Question: I need to create a map widget using kendo map UI .I have to replace the markers with pie chart like this  . Is it possible to create a map widget using kendo ??? , If it is possible how can I do that .I dont know how to make this I'm new to Kendo. Please Help me...
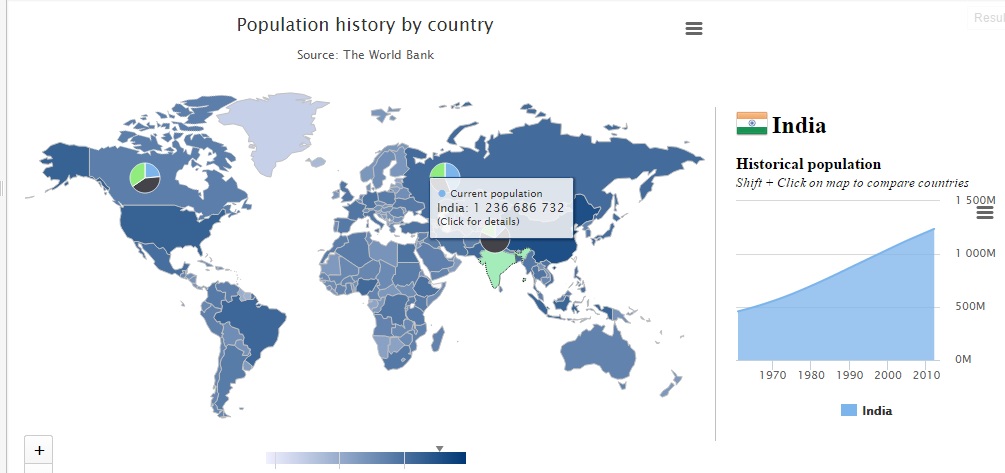
Answer: I found a solution for my problem.
First create a kendo map
'''
$("#geoMap").kendoMap({
renderAs: "canvas",
center: [39.6924, -97.3370],
zoom: 4,
controls: {
attribution: false,
navigator: false,
zoom: false
},
layers: [{
type: "shape",
dataSource: {
type: "geojson",
transport: {
read: "/Scripts/kendo/us.geo.json"
}
},
style: {
stroke: {
color: "#A3A396"
},
fill: {
color: "#E6E6D4"
}
}
}],
shapeCreated: onShapeCreated,
reset: reset
});
'''
Create a function named onShapeCreated, this function will call each time after the shape created in Kendo map
'''
function onShapeCreated(event)
{
.......
}
'''
If you want to create a map on a state then you need to find the position of that state to find that use the below function
'''
function getShapePositions(event)
{
var result = {};
var segments = event.shape.segments;
result.minX = Number.MAX_VALUE;
result.maxX = Number.MIN_VALUE;
result.minY = Number.MAX_VALUE;
result.maxY = Number.MIN_VALUE;
if (segments) {
for (var i = 0; i < segments.length; i++) {
var anchor = segments[i].anchor();
result.minX = Math.min(result.minX, anchor.x);
result.maxX = Math.max(result.maxX, anchor.x);
result.minY = Math.min(result.minY, anchor.y);
result.maxY = Math.max(result.maxY, anchor.y);
}
}
result.width = result.maxX - result.minX;
result.height = result.maxY - result.minY;
return result;
}
'''
To create the pie chart on map, first we need to create a container div and append it to the map to do that use the following code
'''
var chartDiv = $("<div id=" + event.shape.dataItem.properties.code + " class='state-code-label'></div>")
.appendTo(event.sender.scrollElement);
'''
After creating the container, create a pie chart using that container
'''
function createPieChart(chartDiv)
{
$(chartDiv).kendoChart({
renderAs: "canvas",
title: {
visible: false
},
transitions: false,
legend: {
visible: false
},
chartArea: {
height: 100,
width: 100,
background: ""
},
data: [{
category: "Test",
value: 53.8,
color: "#9de219"
},{
category: "Test1",
value: 3.6,
color: "#033939"
}]
}],
seriesDefaults: {
labels: {
visible: false
},
overLay: {
gradient: null
}
},
seriesColors: ["#8F0000", "#CCCCCC"],
series: [{
type: "pie",
field: "Amount",
categoryField: "Category"
}],
tooltip: {
visible: false
}
});
}
'''
Finally use the position object for placing the chart on map correctly.
'''
chartDiv.css({
top: position.minY + position.height / 2 - chartDiv.height() / 2,
left: position.minX + position.width / 2 - chartDiv.width() / 2
});
'''
Now The onShapeCreated function will look like this
'''
function onShapeCreated(event)
{
var position = getShapePositions(event);
var chartDiv = $("<div id=" + event.shape.dataItem.properties.code + " class='state-code-label'></div>")
.appendTo(event.sender.scrollElement);
createPieChart(chartDiv);
chartDiv.css({
top: position.minY + position.height / 2 - chartDiv.height() / 2,
left: position.minX + position.width / 2 - chartDiv.width() / 2
});
}
'''